Field crop: maize
Growth stage: 2
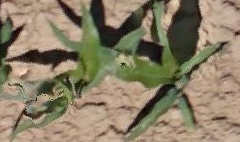
Species: maize